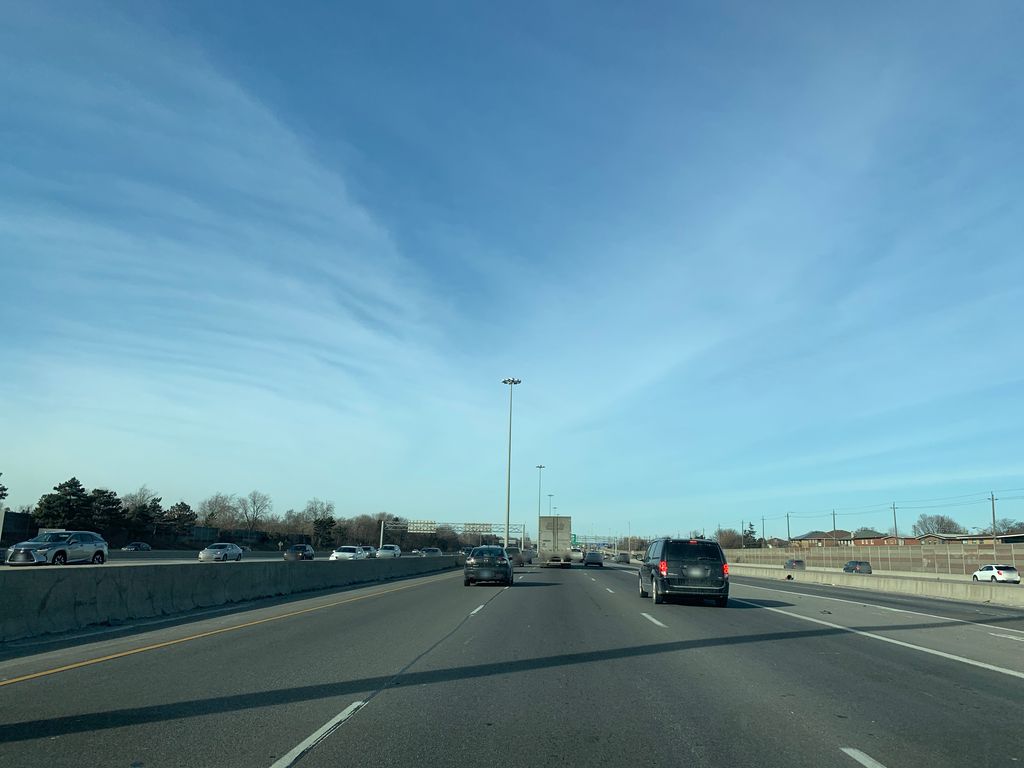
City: toronto